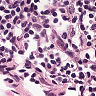
Metastatic tissue present: no